Interaction volume radius: 10 \u00c5
Interaction volume height: 45 \u00c5
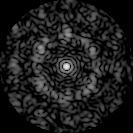
Disorder parameter: 0.7184